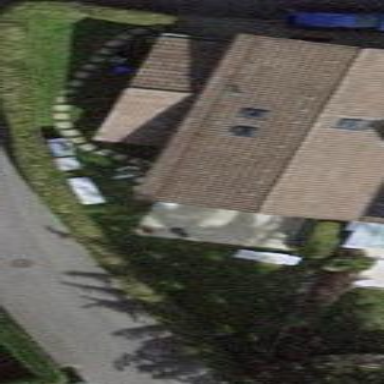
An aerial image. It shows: Garden enclosed by fence.